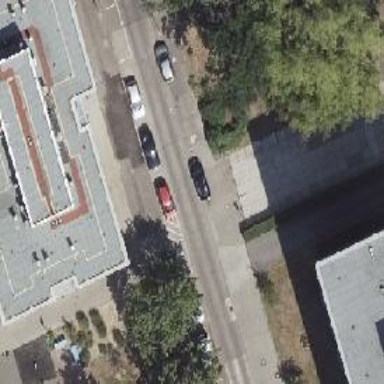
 which is on the street. The left sidewalk has asphalt surface."